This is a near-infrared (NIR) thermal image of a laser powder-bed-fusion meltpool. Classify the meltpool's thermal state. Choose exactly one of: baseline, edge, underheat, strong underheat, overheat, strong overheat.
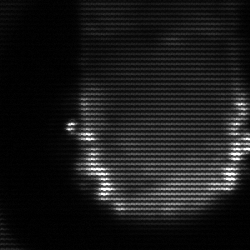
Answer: baseline